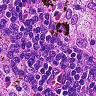
Metastatic tissue present: no